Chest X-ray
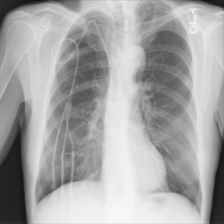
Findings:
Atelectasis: negative
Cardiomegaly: negative
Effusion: negative
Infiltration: negative
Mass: negative
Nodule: negative
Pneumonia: negative
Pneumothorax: negative
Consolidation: negative
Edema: negative
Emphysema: negative
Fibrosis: negative
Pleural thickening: negative
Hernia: negative